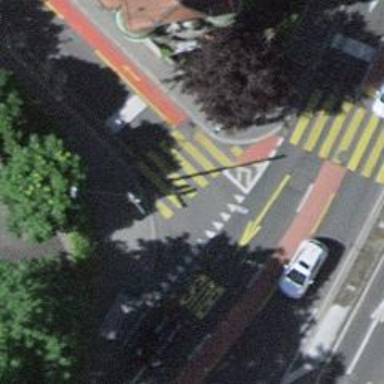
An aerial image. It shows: Crossing with zebra markings controlled by traffic signals.